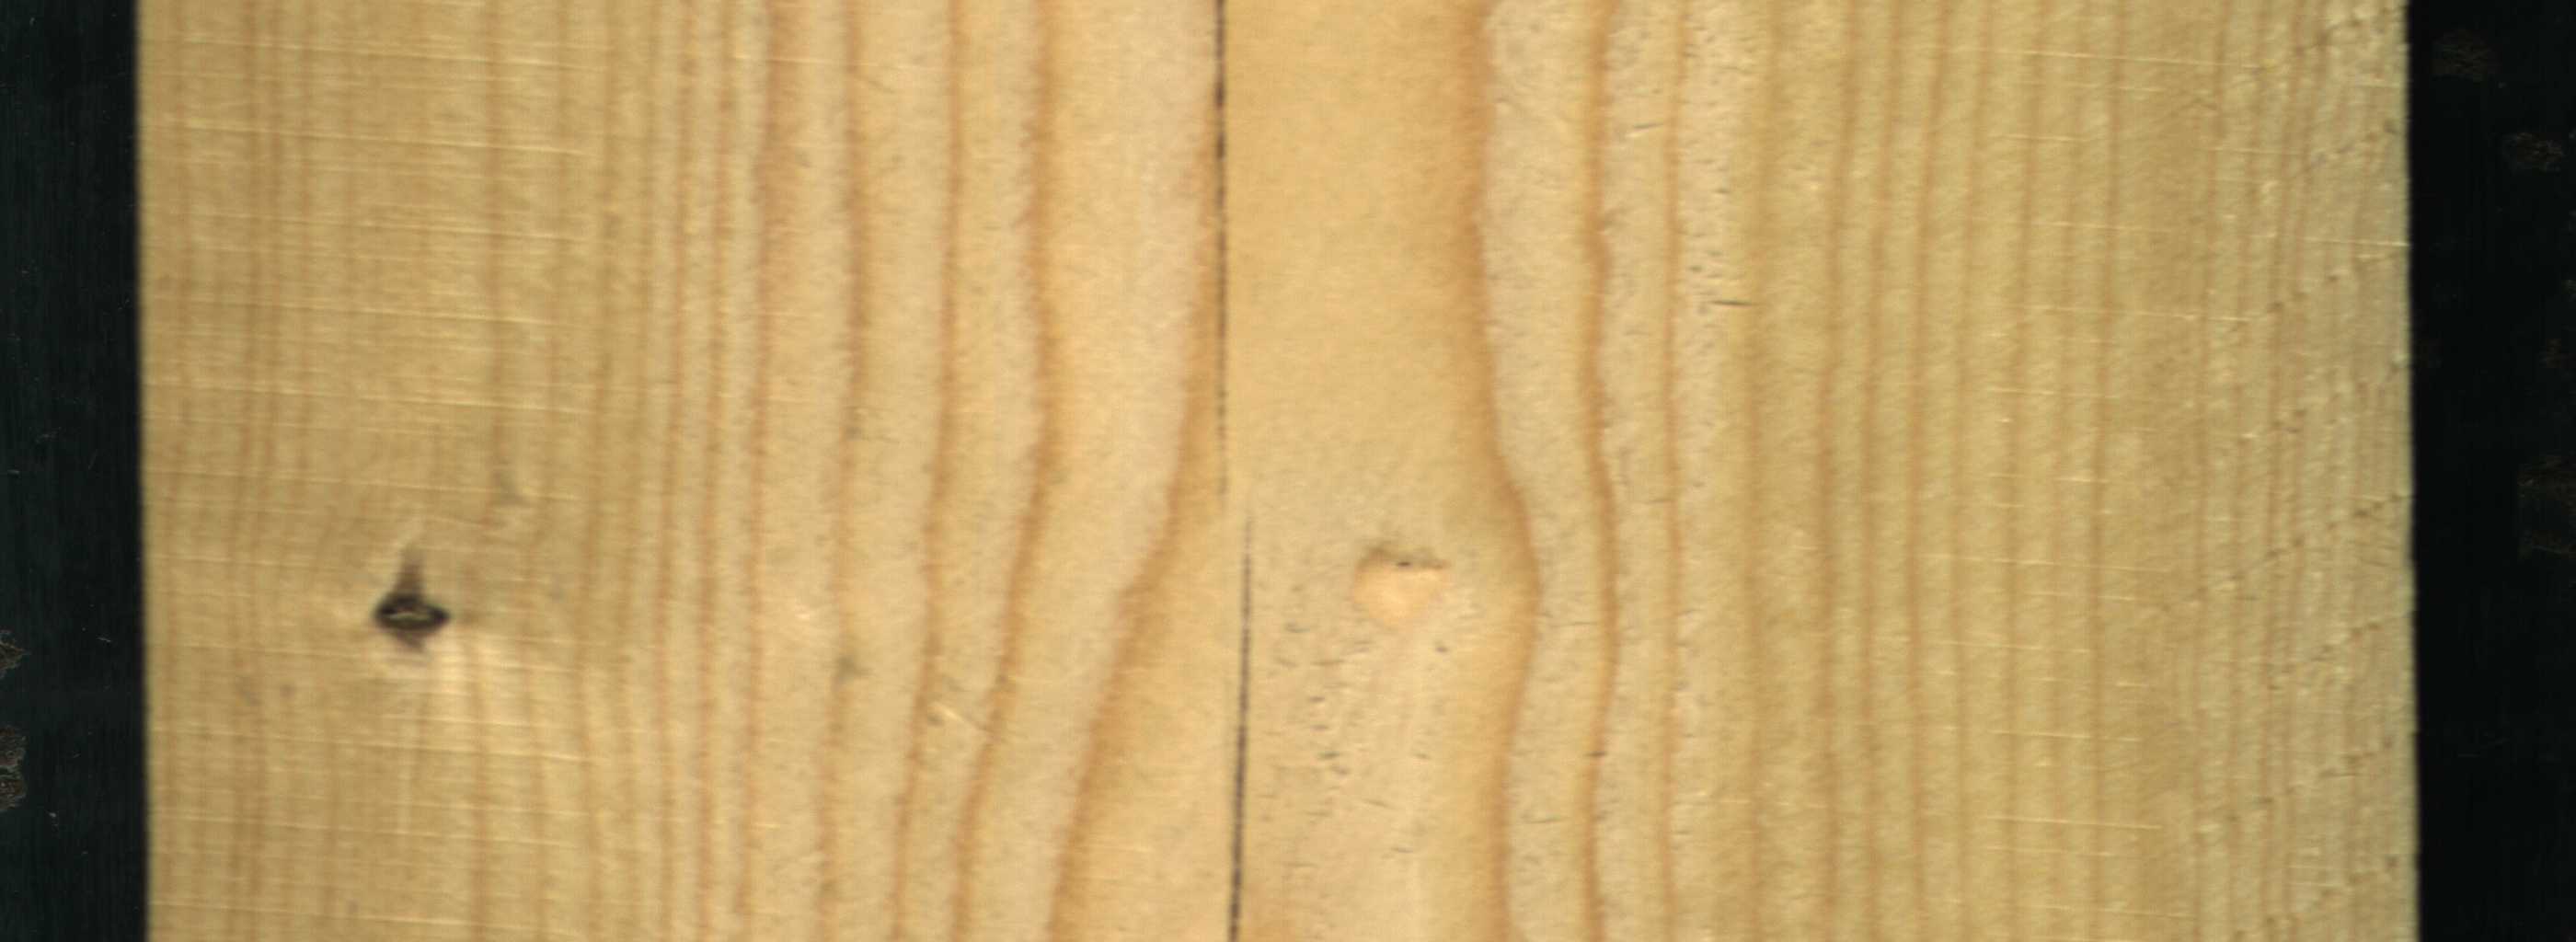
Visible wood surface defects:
Crack
Crack
Dead_Knot